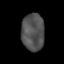
Tissue: lung
Cell type: Epithelial cells
Senescence score: 0.2365
Nuclear area (px): 840
Mean DAPI intensity: 81.008